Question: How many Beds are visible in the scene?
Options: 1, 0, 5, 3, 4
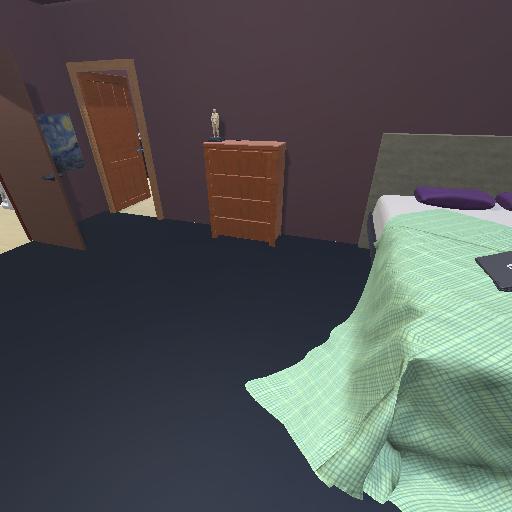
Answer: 1